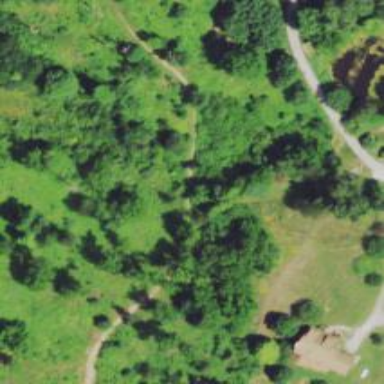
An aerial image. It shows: Bridgew with bridleway.